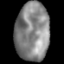
Tissue: lung
Cell type: Epithelial cells
Senescence score: 0.1983
Nuclear area (px): 1946
Mean DAPI intensity: 133.917